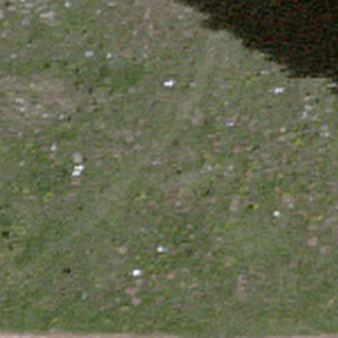
Label: other